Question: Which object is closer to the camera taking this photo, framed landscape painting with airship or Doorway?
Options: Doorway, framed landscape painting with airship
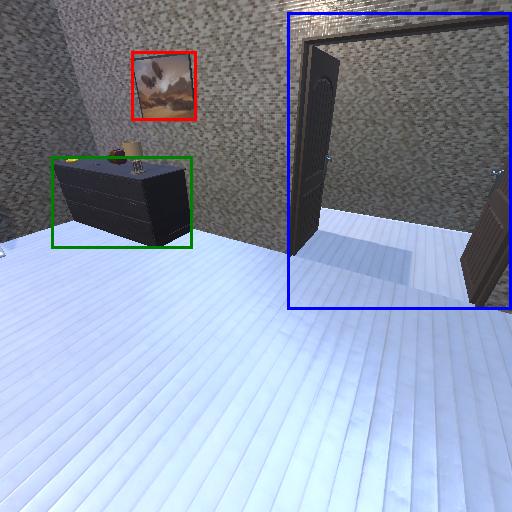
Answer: Doorway